Current action and preconditions to check: trajectory_clear

Your task: For each precondition in the list above, predict whether it will hold at this action.

Consider the current scene as observed from the mobile robot's camera, and analyze the predicted future states of all dynamic agents (e.g., people, animals, vehicles, or any moving entities) within the NEXT SECOND.

IMPORTANT: Only answer "very likely" if you are absolutely certain—based on strong, clear evidence—that a dynamic agent will violate the precondition in the predicted future state. Do NOT answer "very likely" for unlikely, ambiguous, or low-probability risks.

Ask yourself for each precondition: Is there a high probability, with clear and convincing evidence, that the predicted future states of any dynamic agent will interfere with the predicted future state of the currently executing action within the NEXT SECOND, causing that precondition to fail?

Assess the risk level based on these predictions. Use "likely" or "very likely" if motions create a clear risk of interference.

Use "neutral" or "improbable" if agents are nearby but their predicted paths are clearly diverging or non-conflicting.

Failure Risk Categories: "very improbable", "improbable", "neutral", "likely", "very likely"

Answer Format: Output ONLY the probability_of_failure value from these categories: "very improbable", "improbable", "neutral", "likely", "very likely"

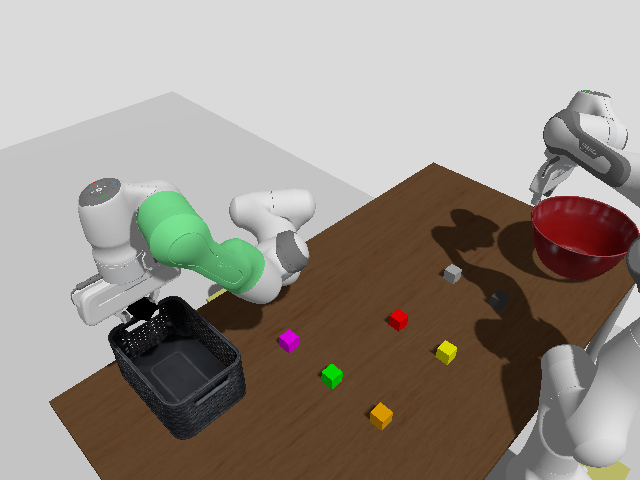

Answer: very improbable